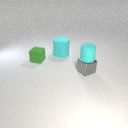
small green rubber cube to the left of large cyan rubber cylinder